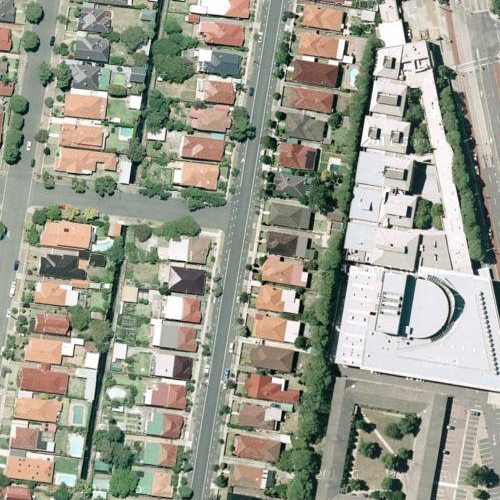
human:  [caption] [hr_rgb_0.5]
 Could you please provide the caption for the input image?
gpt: A residential area with many houses arranged neatly and devided by some roads .

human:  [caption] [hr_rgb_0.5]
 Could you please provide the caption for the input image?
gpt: A town with many houses densely arranged and devided by some roads .

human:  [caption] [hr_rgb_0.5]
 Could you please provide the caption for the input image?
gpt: This is a residential area with houses arranged neatly and devided by some roads .

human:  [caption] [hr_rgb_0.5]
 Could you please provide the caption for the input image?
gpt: There are lots of houses densely arranged in the residential area .

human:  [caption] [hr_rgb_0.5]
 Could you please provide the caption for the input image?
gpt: A residential area with houses arranged neatly .